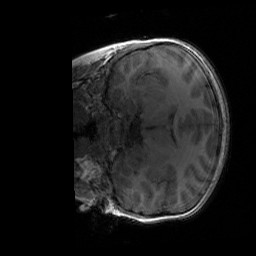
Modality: T1w
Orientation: coronal
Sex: female
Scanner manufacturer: siemens
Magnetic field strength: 3 T
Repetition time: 1.9 s
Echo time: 0.00243 s